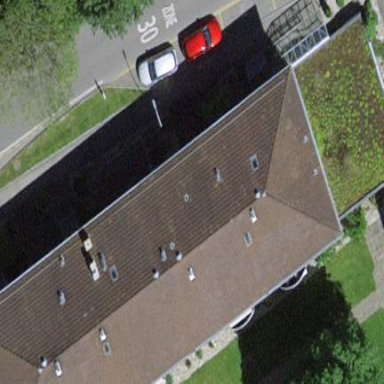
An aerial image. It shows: Residential building.